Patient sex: M
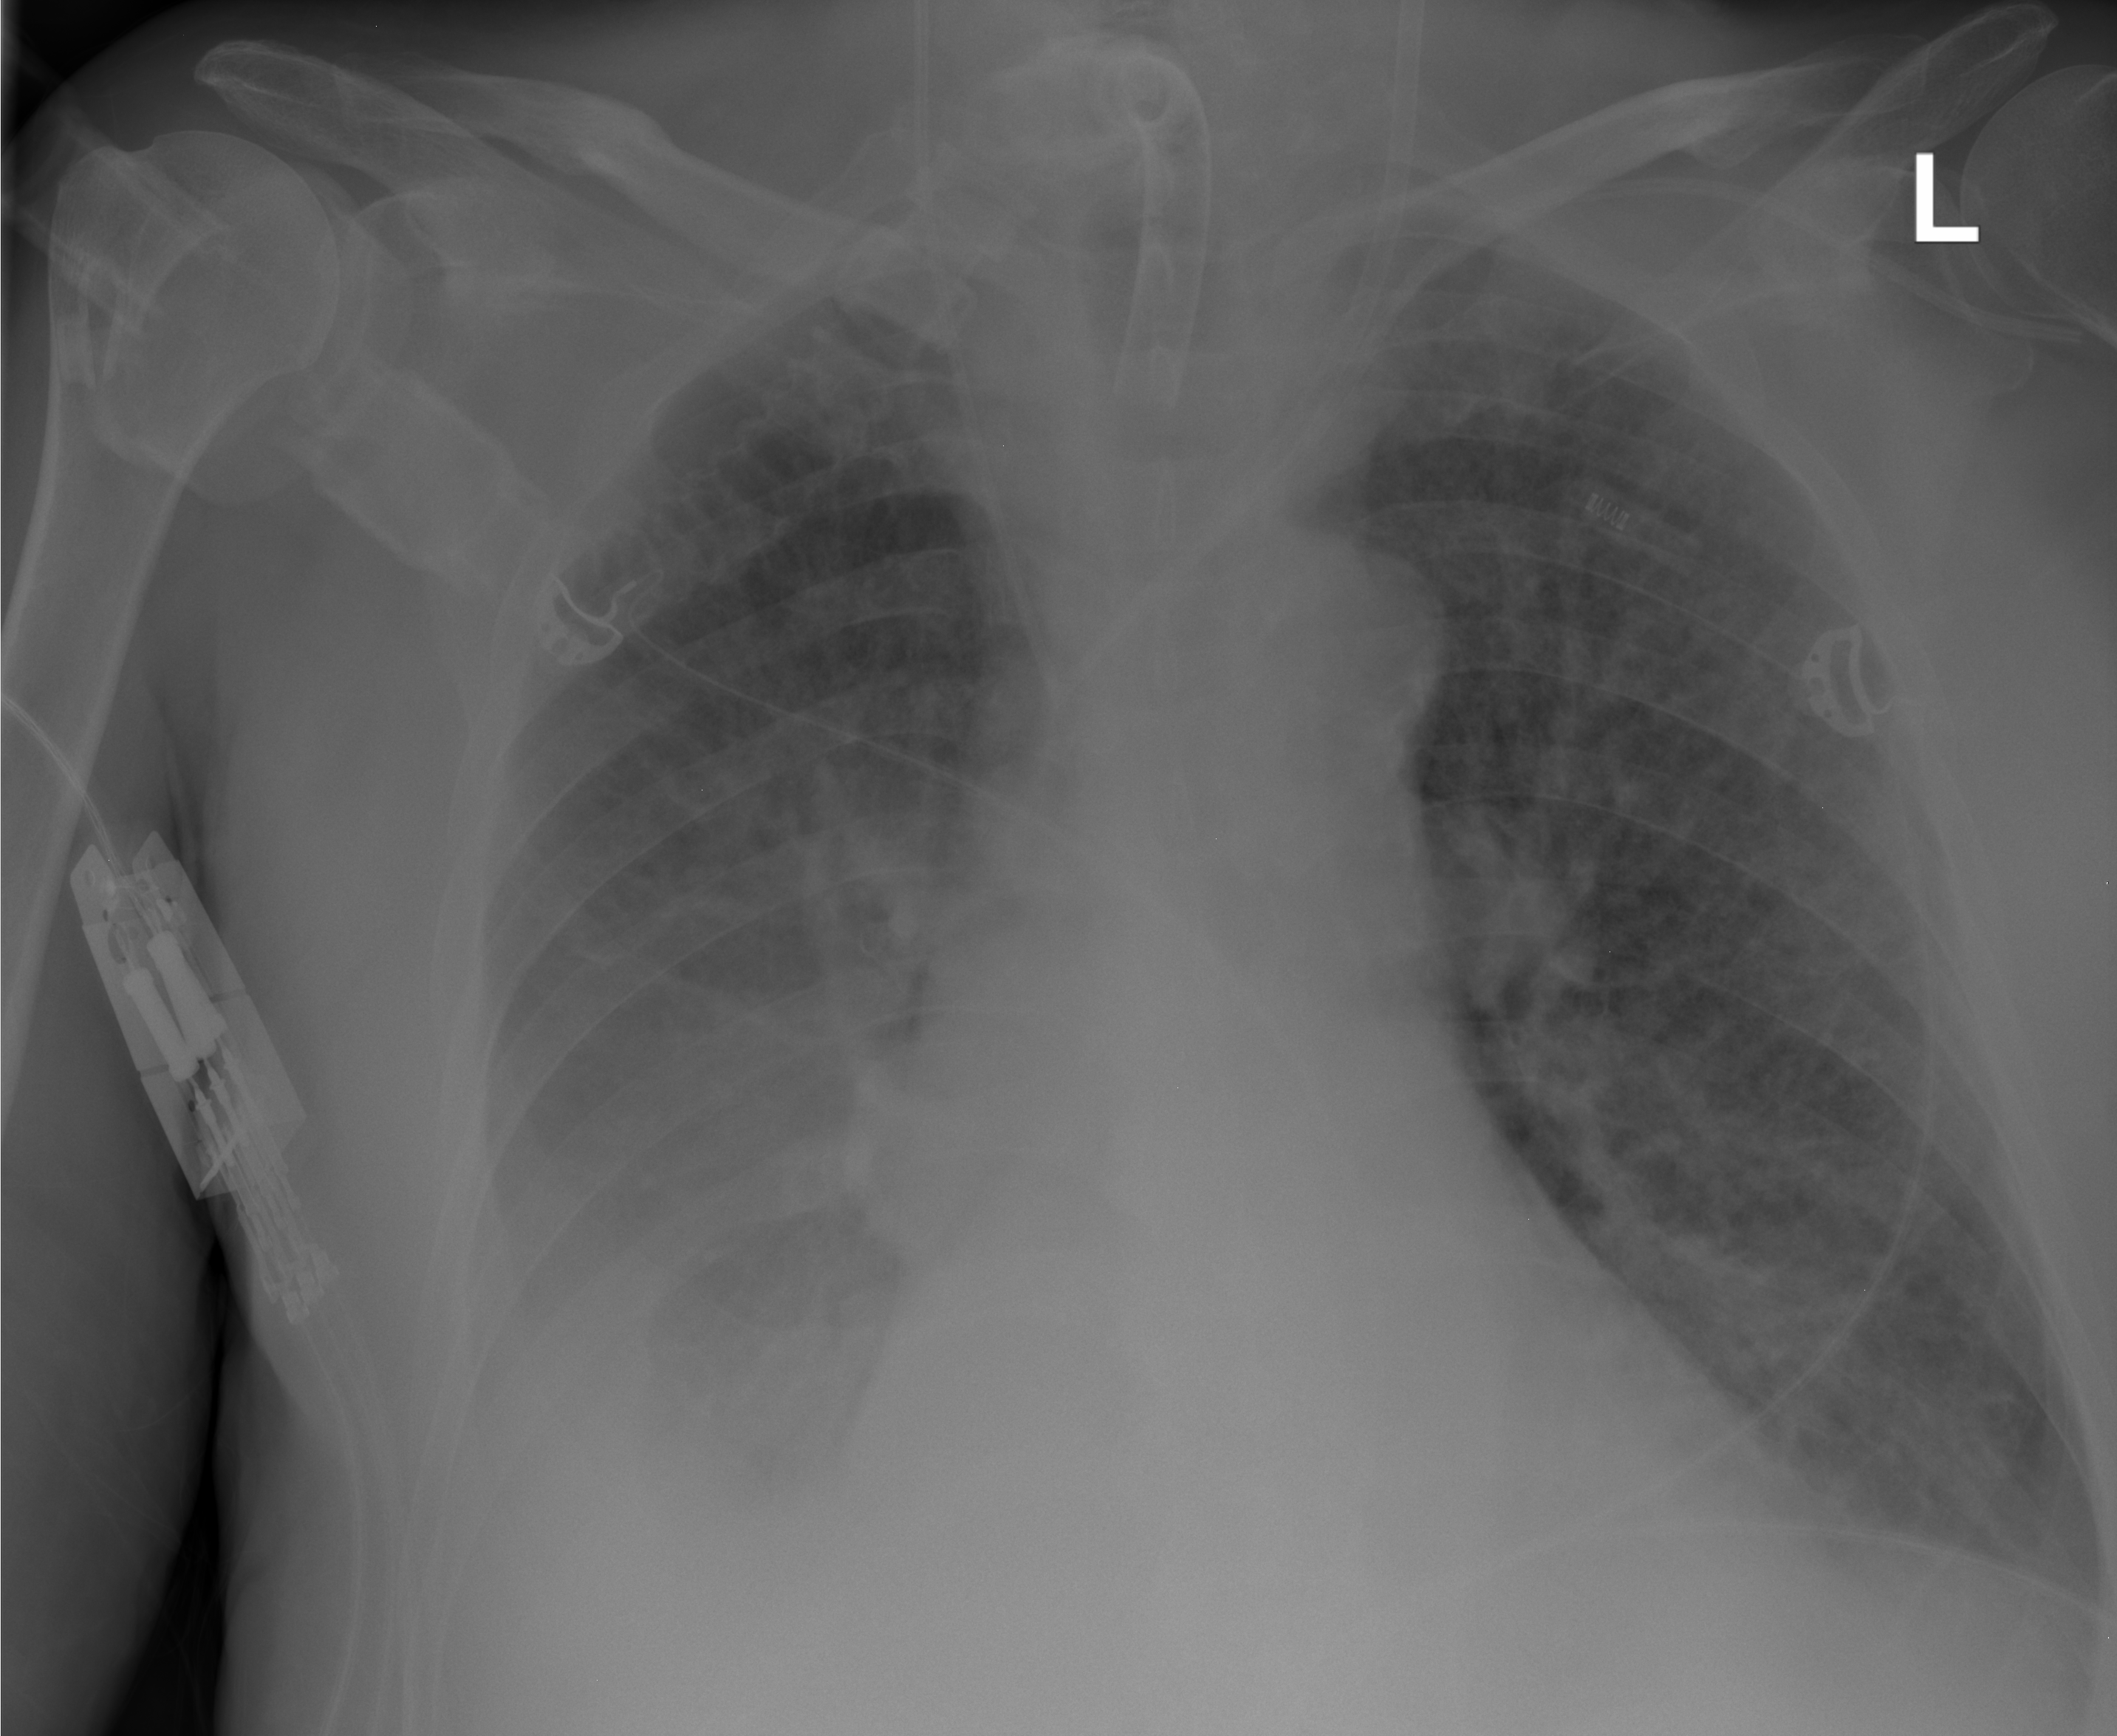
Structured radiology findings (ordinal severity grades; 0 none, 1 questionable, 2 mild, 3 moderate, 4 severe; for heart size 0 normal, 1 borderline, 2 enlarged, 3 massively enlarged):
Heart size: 0
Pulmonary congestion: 3
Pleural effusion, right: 2
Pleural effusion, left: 2
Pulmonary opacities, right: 0
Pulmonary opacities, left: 0
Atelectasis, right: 2
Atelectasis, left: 2